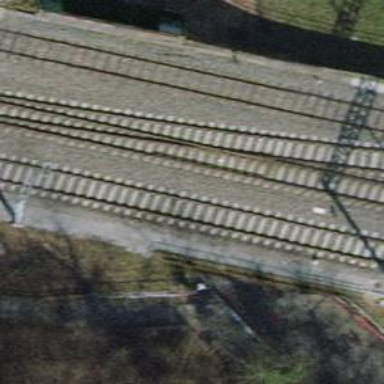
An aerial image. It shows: Single-track railway bridge with contact lines for electrification.